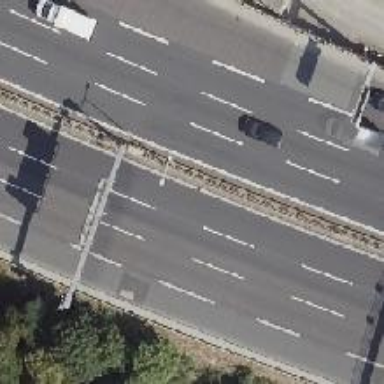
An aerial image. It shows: Asphalt motorway.